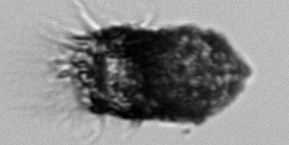
Label: Tintinnopsis